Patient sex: F
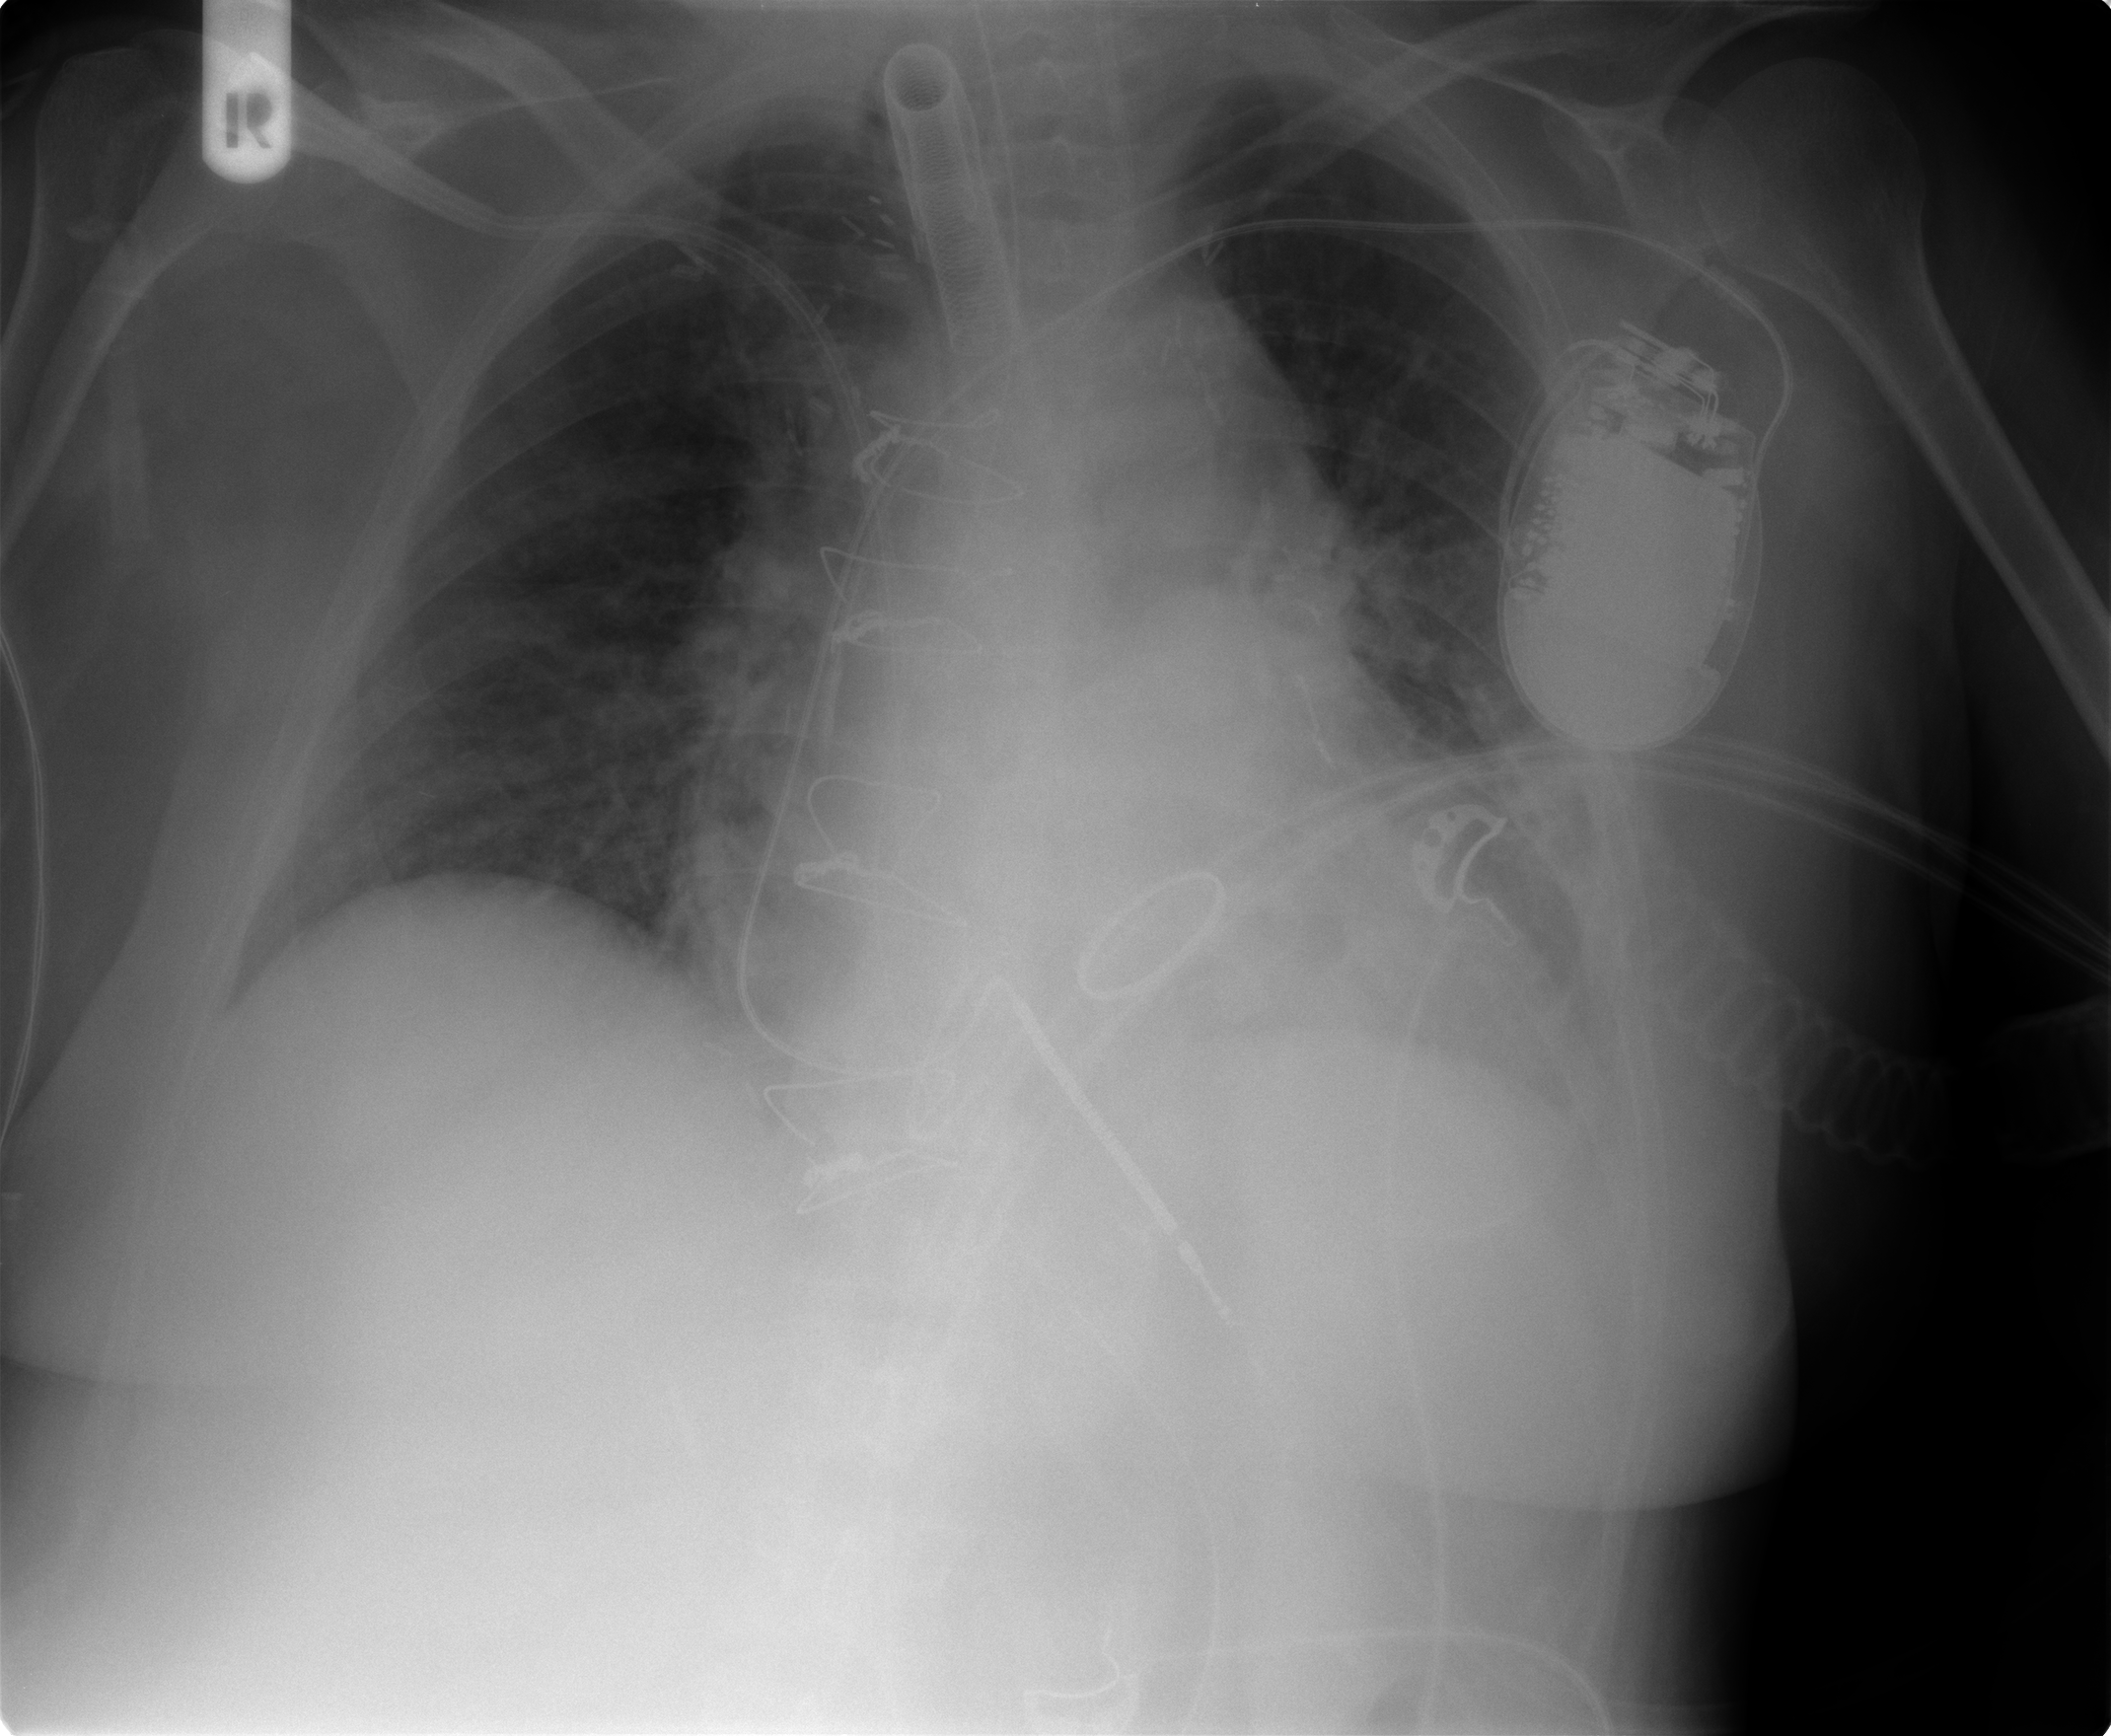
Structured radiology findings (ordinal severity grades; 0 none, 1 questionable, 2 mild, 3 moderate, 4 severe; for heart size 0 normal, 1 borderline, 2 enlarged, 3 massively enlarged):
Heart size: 2
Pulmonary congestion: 2
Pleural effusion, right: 0
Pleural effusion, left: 2
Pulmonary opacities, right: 2
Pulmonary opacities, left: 2
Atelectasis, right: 2
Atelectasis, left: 2